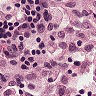
Metastatic tissue present: no